Question: I want to shake the 'UIAlertView' if a user presses the submit button without entering any data in the textFields. Is it possible in iOS?

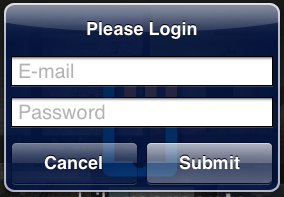
Answer: Firstly add inside header file add
'''
int direction;
int shakes;
'''
For preventing UIAlertView from dismissing. refer <URL> link.
Use UIAlertView Delegate:
'''
- (void) alertView:(UIAlertView *)alertView clickedButtonAtIndex:(NSInteger)buttonIndex
{
if (buttonIndex == 0)
//do here something
else if (buttonIndex == 1){
if(txtField.text.length == 0 || txtField1.text.length == 0) //check your two textflied has value
{
direction = 1;
shakes = 0;
}
}
}
'''
Add this method:
'''
-(void)shake:(UIAlertView *)theOneYouWannaShake
{
[UIView animateWithDuration:0.03 animations:^
{
theOneYouWannaShake.transform = CGAffineTransformMakeTranslation(5*direction, 0);
}
completion:^(BOOL finished)
{
if(shakes >= 10)
{
theOneYouWannaShake.transform = CGAffineTransformIdentity;
return;
}
shakes++;
direction = direction * -1;
[self shake:theOneYouWannaShake];
}];
}
'''
Refer <URL>